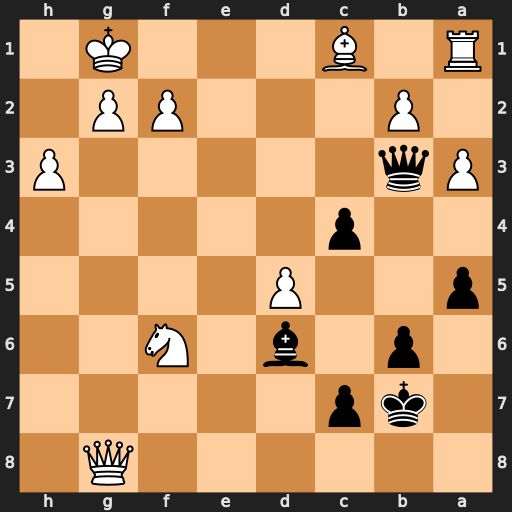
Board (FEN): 6Q1/1kp5/1p1b1N2/p2P4/2p5/Pq5P/1P3PP1/R1B3K1
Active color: b
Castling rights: -
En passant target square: -
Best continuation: Qd1#